【题型】选择题　【知识点】平面几何　【难度】hard
“圆幂定理”是平面几何中关于圆的一个重要定理，它包含三个结论，其中一个是相交弦定理：
圆内的两条相交弦，被交点分成的两条线段长的积相等，如图，已知圆 $O$ 的半径 2，点 $P$ 是圆 $O$ 内的定点，
且 $OP = \sqrt{2}$，弦 $AC, BD$ 均过点 $P$，则下列说法错误的是（ ）

\begin{tabular}{@{}ll}
A. $\overrightarrow{PA} \cdot \overrightarrow{PC}$ 为定值 & B. $\overrightarrow{OA} \cdot \overrightarrow{OC}$ 的取值范围是 $[-2, 0]$ \\
C. 当 $AC \perp BD$ 时， $\overrightarrow{AB} \cdot \overrightarrow{CD}$ 为定值 & D. $|\overrightarrow{AC}| \cdot |\overrightarrow{BD}|$ 的最大值为 16
\end{tabular}
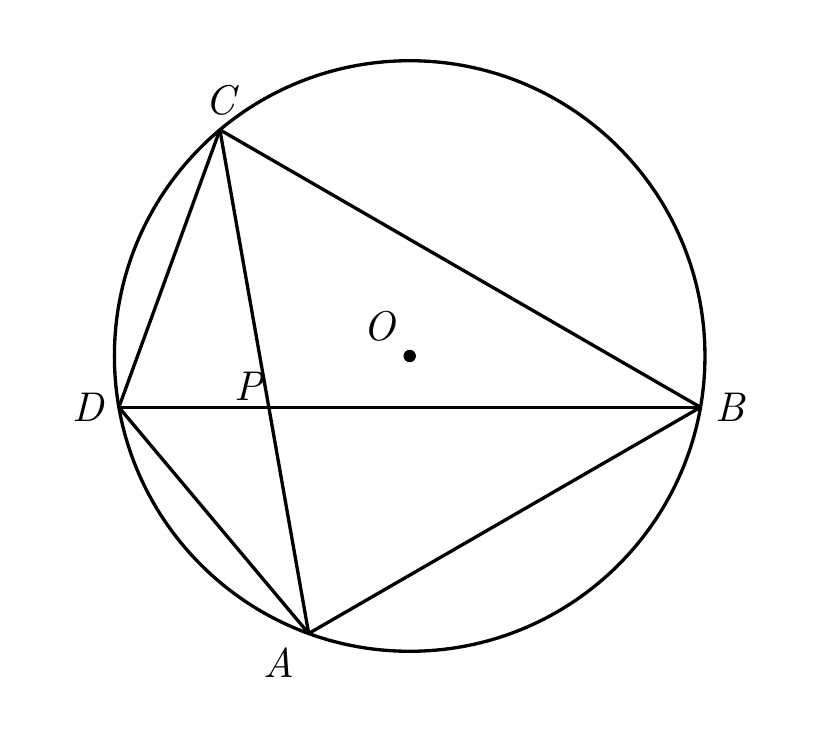
【解答】
【答案】B

【分析】过 $O, P$ 作直径 $EF$，利用向量加减几何意义得 $\overrightarrow{PA} \cdot \overrightarrow{PC} = - (|\overrightarrow{OF}| - |\overrightarrow{OP}|)(|\overrightarrow{OF}| + |\overrightarrow{OP}|)$ 判断 A；若 $M$
为 $AC$ 中点，连接 $OM$，应用向量线性运算的几何意义及数量积的运算律、圆的性质得 $\overrightarrow{OA} \cdot \overrightarrow{OC} = 2\overrightarrow{OM}^2 - 4$，
进而求范围判断 B；根据垂直关系及 $\overrightarrow{AB} \cdot \overrightarrow{CD} = (\overrightarrow{AP} + \overrightarrow{PB}) \cdot (\overrightarrow{CP} + \overrightarrow{PD})$、数量积得运算律化简判断 C；若 $N$ 为 $BD$
中点，连接 $ON$，圆的性质易得 $|\overrightarrow{AC}|^2 \cdot |\overrightarrow{BD}|^2 = 16(4 - OM^2) \cdot (4 - ON^2)$，应用基本不等式及 $OM^2 + ON^2 \geq OP^2$ 求
最大值，注意取值条件判断 D.

【详解】如图，过 $O, P$ 作直径 $EF$，

由题意 $\overrightarrow{PA} \cdot \overrightarrow{PC} = - |\overrightarrow{PA}| |\overrightarrow{PC}| = - |\overrightarrow{PF}| |\overrightarrow{PE}| = - |\overrightarrow{OF} - \overrightarrow{OP}| |\overrightarrow{OE} + \overrightarrow{PO}|$，

所以 $\overrightarrow{PA} \cdot \overrightarrow{PC} = - |\overrightarrow{OF} - \overrightarrow{OP}| |-(\overrightarrow{OF} + \overrightarrow{OP})| = - |\overrightarrow{OF} - \overrightarrow{OP}| |\overrightarrow{OF} + \overrightarrow{OP}|$

$= - (|\overrightarrow{OF}|^2 - |\overrightarrow{OP}|^2) = - (|\overrightarrow{OF}|^2 - |\overrightarrow{OP}|^2) = -2$ 为定值，A 对； [cite: 51]

若 $M$ 为 $AC$ 中点，连接 $OM$，则

$\overrightarrow{OA} \cdot \overrightarrow{OC} = (\overrightarrow{OM} + \overrightarrow{MA}) \cdot (\overrightarrow{OM} + \overrightarrow{MC}) = \overrightarrow{OM}^2 + \overrightarrow{OM} \cdot (\overrightarrow{MA} + \overrightarrow{MC}) + \overrightarrow{MA} \cdot \overrightarrow{MC}$

$= \overrightarrow{OM}^2 - (4 - \overrightarrow{OM}^2) = 2\overrightarrow{OM}^2 - 4$，

由题意 $0 \leq \overrightarrow{OM}^2 \leq \overrightarrow{OP}^2 = 2$，则 $\overrightarrow{OA} \cdot \overrightarrow{OC} \in [-4, 0]$，B 错； [cite: 51]

若 $AC \perp BD$，故 $\overrightarrow{PB} \cdot \overrightarrow{CP} = \overrightarrow{AP} \cdot \overrightarrow{PD} = 0$，

则 $\overrightarrow{AB} \cdot \overrightarrow{CD} = (\overrightarrow{AP} + \overrightarrow{PB}) \cdot (\overrightarrow{CP} + \overrightarrow{PD}) = \overrightarrow{AP} \cdot \overrightarrow{CP} + \overrightarrow{PB} \cdot \overrightarrow{CP} + \overrightarrow{AP} \cdot \overrightarrow{PD} + \overrightarrow{PB} \cdot \overrightarrow{PD}$，

又 $\overrightarrow{PA} \cdot \overrightarrow{PC} = -2$，则 $\overrightarrow{AP} \cdot \overrightarrow{CP} = -2$，同理可得 $\overrightarrow{PB} \cdot \overrightarrow{PD} = -2$，故 $\overrightarrow{AB} \cdot \overrightarrow{CD} = -4$，C 对；

因为 $|\overrightarrow{AC}| \leq 4, |\overrightarrow{BD}| \leq 4$，则当弦 $AC, BD$ 均与 $EF$ 重合时，此时 $|\overrightarrow{AC}| \cdot |\overrightarrow{BD}|$ 有最大值，为 16，故 D 正确.

故选：B
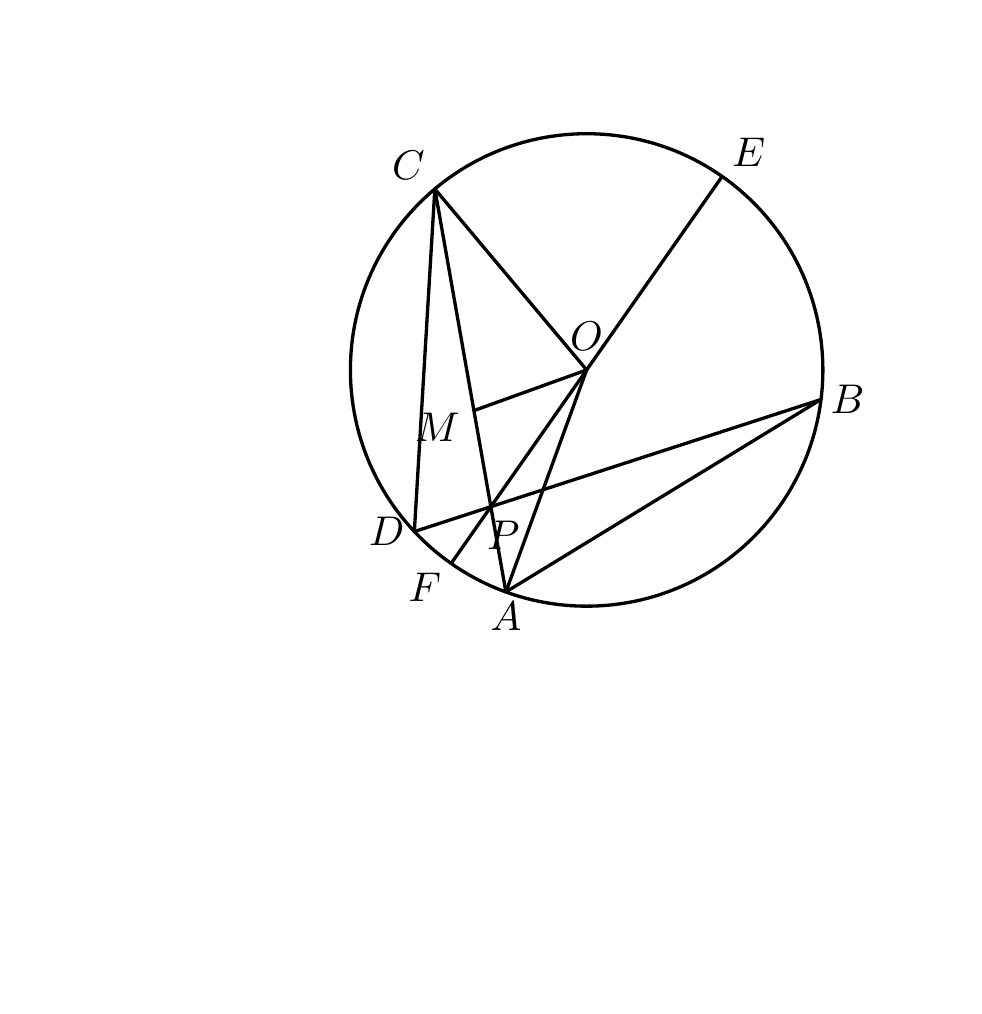